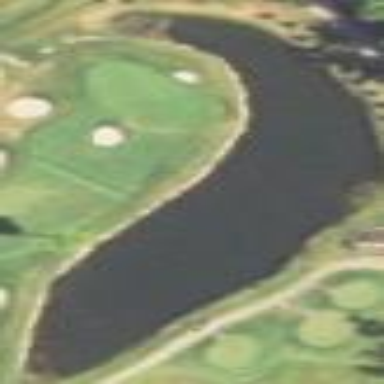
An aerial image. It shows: Water hazard on golf course. The hazard is natural water feature.